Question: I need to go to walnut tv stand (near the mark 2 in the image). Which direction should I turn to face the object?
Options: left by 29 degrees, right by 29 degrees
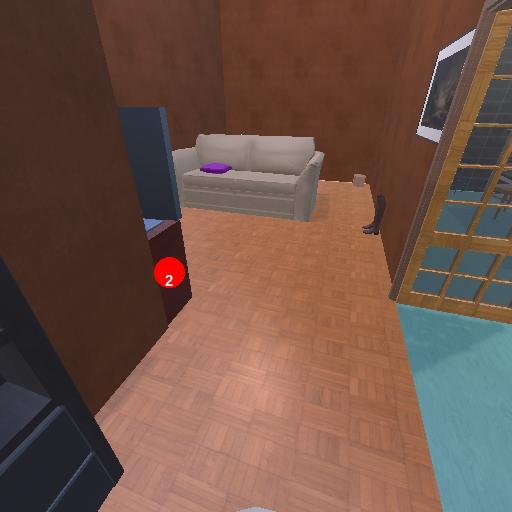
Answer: left by 29 degrees